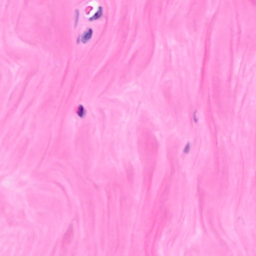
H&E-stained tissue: Breast